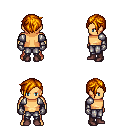
a pixel art fantasy rpg character, male body template, human, tanned skin, steel arm armor, metal pants, dark blonde pixie cut hairstyle, metal gloves, maroon shoes, four views (front, back, left, right), 2x2 character sprite sheet, small pixel art, hard edges, no anti-aliasing